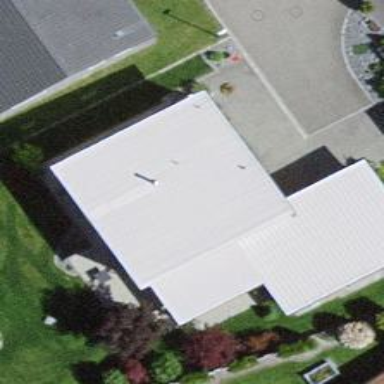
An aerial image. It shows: Carport building.